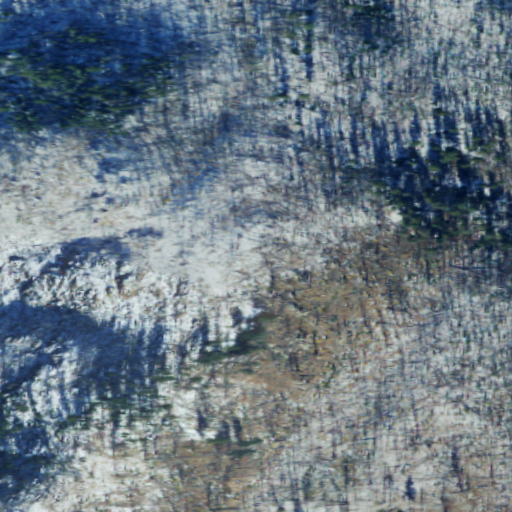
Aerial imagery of mountain in Washington named Thirtymile Peak containing shrub and evergreen forest